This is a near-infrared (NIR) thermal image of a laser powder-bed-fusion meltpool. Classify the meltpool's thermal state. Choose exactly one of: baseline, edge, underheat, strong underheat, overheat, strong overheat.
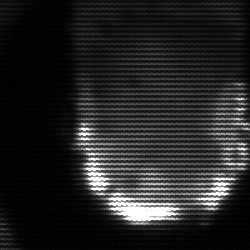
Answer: baseline